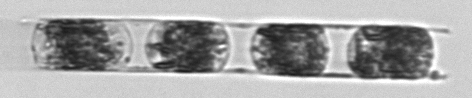
Label: Hemiaulus